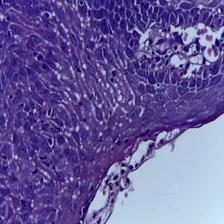
Diagnosis: OSCC